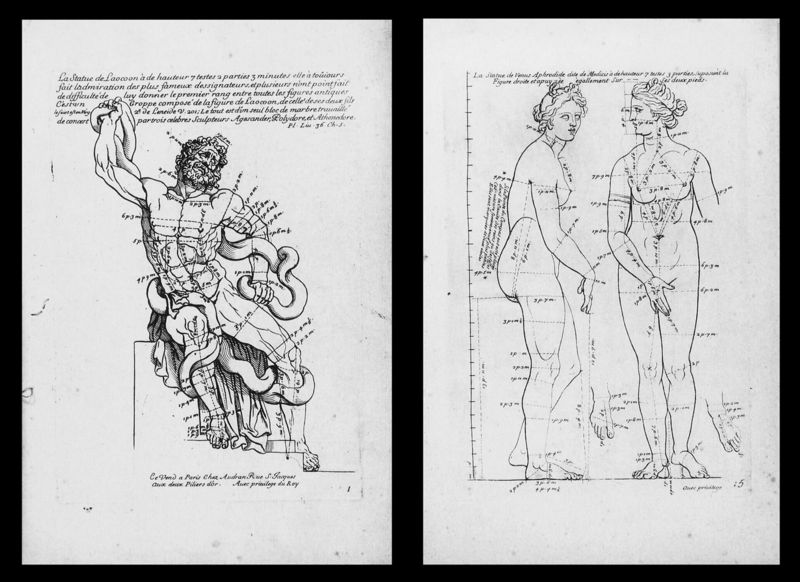
Titel: Die Proportionen des menschlichen Körpers. Gemessen an den schönsten Skulpturen der Antike
Künstler: Girard Audran
Institution: München, Privatsammlung
Schlagwörter: körper, mann, nackt, umhang, frau, skizze, zeichnung, masse, bart, tod, muskeln, zahlen, scham, muskulös, text, schlange, zahl, griechen, strichzeichnung, körperteile, laokoon, analyse, porportion